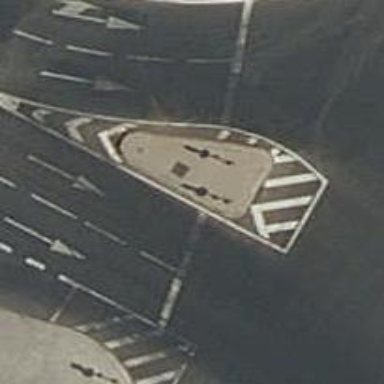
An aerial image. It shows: Road with traffic signals.